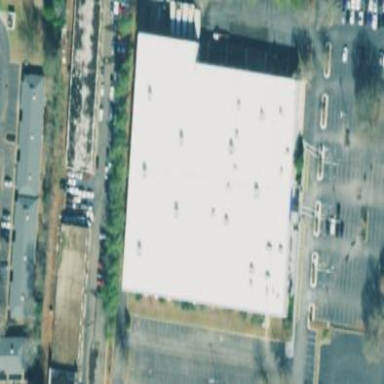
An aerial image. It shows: Commercial building with volleyball court.